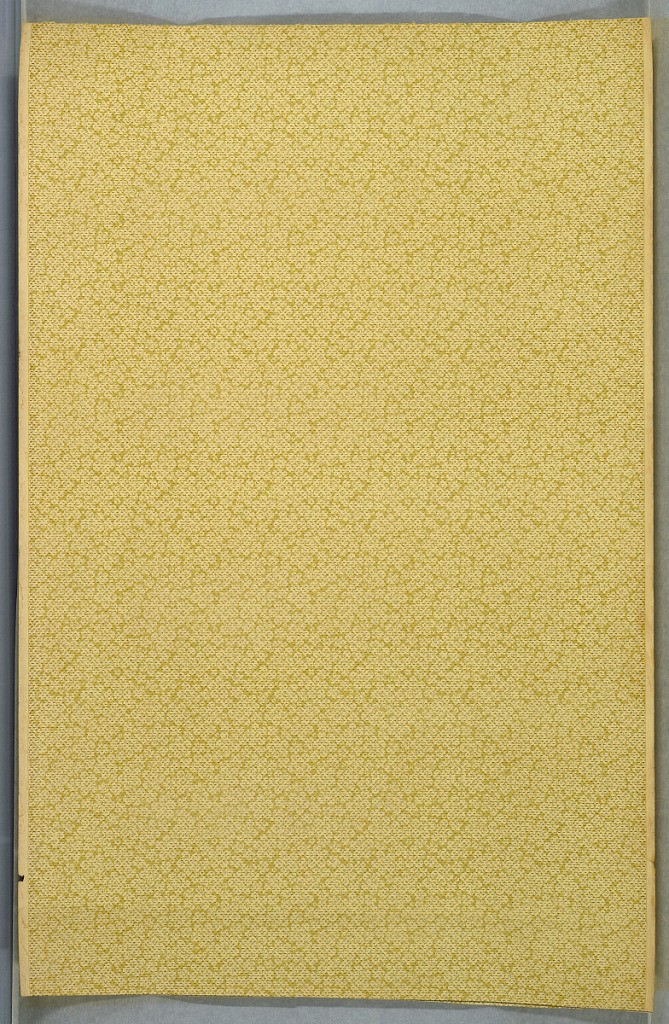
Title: Ceiling paper
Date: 1905–1915
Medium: Machine-printed paper
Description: All over mottled light green five-petal flower motif on background of small four-dot square pattern and brown dashes. Light beige ground.